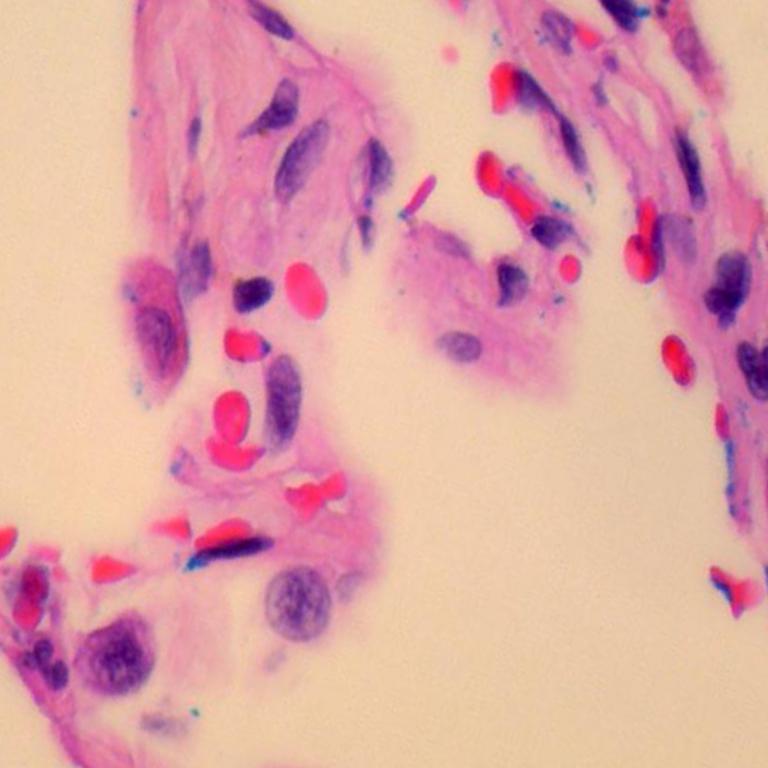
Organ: lung
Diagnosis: benign